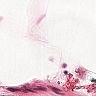
Metastatic tissue present: no